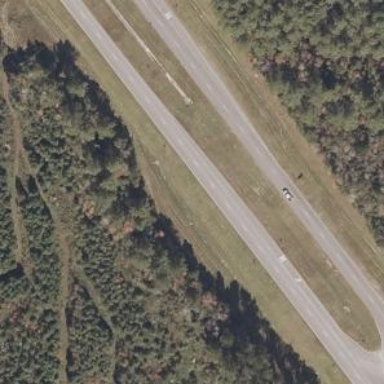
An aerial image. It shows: Asphalt road classified as primary highway with expressway characteristics.